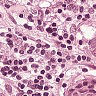
Metastatic tissue present: yes